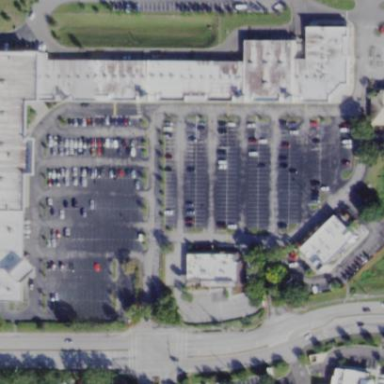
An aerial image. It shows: Mall building.